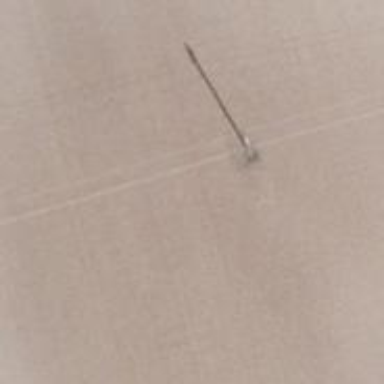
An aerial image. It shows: Power pole.